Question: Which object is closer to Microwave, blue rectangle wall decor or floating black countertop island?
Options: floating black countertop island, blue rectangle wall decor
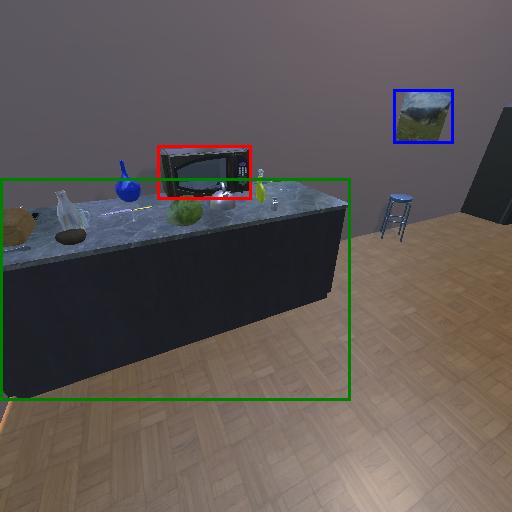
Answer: floating black countertop island